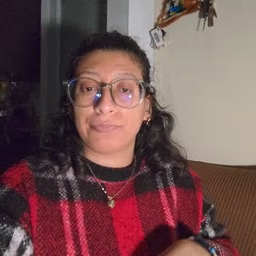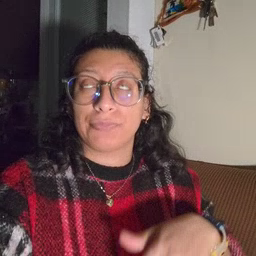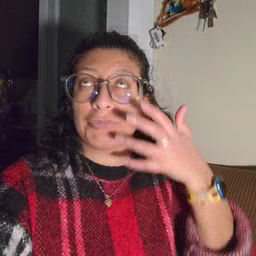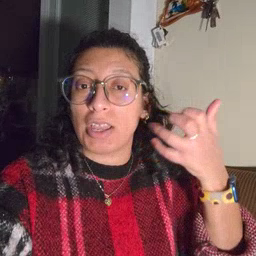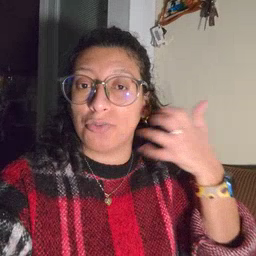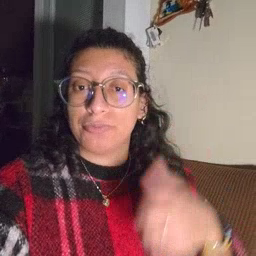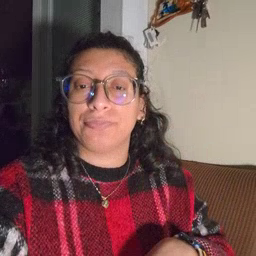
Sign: tiger